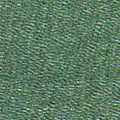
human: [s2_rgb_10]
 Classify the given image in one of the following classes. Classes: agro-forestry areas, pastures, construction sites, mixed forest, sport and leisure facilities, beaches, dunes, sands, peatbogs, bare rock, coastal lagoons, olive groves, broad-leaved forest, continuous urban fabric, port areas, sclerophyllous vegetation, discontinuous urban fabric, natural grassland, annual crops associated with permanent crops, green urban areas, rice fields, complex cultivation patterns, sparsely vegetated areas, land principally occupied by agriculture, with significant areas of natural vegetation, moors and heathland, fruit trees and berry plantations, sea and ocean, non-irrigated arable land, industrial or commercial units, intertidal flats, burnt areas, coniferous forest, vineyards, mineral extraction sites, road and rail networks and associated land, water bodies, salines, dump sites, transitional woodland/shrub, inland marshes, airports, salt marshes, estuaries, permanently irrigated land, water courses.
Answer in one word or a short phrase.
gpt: sea and ocean